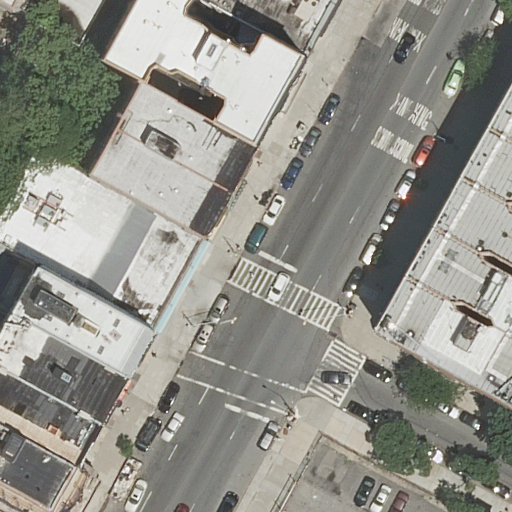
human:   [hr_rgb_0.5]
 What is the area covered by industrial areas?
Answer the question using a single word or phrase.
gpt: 0m2

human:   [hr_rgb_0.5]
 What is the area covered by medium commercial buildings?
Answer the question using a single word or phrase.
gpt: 0m2

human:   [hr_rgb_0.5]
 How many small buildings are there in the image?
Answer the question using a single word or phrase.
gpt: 4

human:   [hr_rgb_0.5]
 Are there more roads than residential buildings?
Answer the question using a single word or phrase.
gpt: no

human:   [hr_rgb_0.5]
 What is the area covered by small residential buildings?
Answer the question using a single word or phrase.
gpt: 207m2

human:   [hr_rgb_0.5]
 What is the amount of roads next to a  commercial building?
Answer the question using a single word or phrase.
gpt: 0

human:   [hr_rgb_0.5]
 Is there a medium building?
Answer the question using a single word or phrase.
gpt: yes

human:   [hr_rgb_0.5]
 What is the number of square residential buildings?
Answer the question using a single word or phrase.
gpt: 0

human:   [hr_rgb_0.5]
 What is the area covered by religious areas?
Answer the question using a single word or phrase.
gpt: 0m2

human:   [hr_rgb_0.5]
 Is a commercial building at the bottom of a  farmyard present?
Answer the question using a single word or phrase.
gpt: no

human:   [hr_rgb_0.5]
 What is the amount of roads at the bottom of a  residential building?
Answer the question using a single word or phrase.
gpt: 1

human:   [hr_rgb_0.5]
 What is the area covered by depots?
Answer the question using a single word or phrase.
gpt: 0m2

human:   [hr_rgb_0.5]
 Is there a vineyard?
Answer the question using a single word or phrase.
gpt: no

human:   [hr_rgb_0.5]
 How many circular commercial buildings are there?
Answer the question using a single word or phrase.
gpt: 0

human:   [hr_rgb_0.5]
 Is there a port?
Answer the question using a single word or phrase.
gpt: no

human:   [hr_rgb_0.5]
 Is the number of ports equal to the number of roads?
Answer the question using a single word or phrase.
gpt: no

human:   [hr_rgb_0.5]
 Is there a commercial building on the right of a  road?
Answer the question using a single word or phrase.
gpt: no

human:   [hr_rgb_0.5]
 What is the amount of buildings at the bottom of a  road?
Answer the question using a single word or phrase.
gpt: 5

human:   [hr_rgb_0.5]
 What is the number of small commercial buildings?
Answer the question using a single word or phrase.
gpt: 0

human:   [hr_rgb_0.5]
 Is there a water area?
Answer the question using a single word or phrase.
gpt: no

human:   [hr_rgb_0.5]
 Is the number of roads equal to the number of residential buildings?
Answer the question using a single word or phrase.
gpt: no

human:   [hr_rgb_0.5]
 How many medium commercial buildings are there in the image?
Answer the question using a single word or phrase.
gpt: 0

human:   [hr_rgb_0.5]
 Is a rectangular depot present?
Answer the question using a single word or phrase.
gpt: no

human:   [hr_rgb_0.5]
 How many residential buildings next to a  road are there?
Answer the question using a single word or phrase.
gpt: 15

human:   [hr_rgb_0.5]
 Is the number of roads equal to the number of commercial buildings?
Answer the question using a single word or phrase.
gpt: no

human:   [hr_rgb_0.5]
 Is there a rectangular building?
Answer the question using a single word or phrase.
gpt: yes

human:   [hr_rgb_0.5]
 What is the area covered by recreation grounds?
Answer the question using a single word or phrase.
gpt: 0m2

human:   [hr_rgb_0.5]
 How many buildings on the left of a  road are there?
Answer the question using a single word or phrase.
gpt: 10

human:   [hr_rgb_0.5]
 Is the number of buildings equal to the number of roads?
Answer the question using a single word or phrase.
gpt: no

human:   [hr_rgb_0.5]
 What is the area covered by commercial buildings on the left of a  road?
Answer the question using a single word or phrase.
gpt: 0m2

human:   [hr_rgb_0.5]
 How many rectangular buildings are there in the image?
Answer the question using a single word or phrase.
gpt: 10

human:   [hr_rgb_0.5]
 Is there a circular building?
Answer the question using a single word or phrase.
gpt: no

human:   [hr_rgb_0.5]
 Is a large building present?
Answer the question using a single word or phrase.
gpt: yes

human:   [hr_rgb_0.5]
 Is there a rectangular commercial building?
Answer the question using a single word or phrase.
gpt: no

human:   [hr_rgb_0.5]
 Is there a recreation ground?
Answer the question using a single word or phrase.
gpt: no

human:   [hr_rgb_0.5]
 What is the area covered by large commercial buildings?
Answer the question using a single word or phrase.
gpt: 0m2